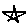
Label: star